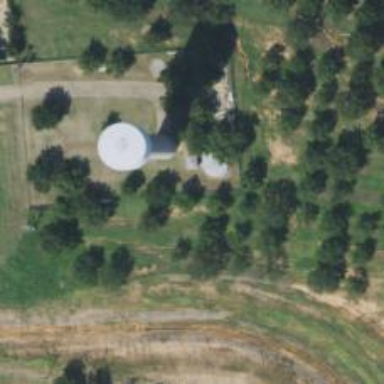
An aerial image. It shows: Water tower that is man-made.